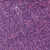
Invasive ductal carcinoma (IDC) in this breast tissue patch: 1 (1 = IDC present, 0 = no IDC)